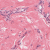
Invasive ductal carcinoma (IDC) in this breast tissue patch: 0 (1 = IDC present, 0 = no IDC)